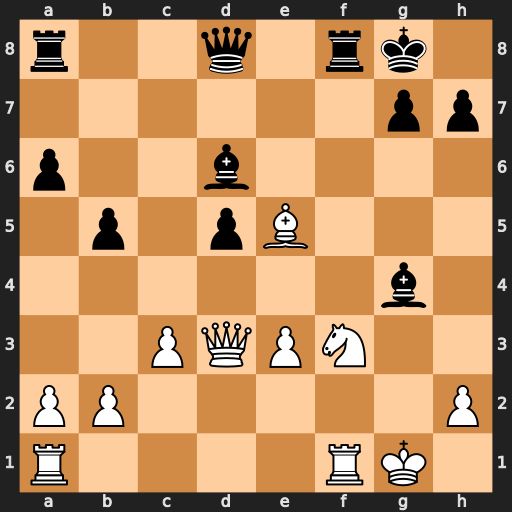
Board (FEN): r2q1rk1/6pp/p2b4/1p1pB3/6b1/2PQPN2/PP5P/R4RK1
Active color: w
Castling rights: -
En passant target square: -
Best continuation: Qxd5+ Kh8 Bxd6 Bxf3 Rxf3